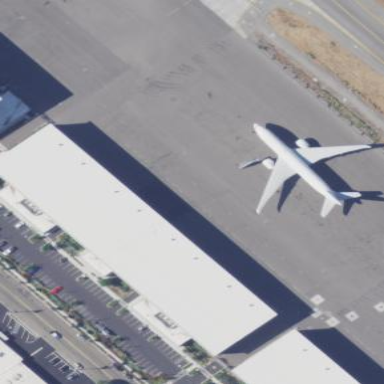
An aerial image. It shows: Building that is hangar at the airport.